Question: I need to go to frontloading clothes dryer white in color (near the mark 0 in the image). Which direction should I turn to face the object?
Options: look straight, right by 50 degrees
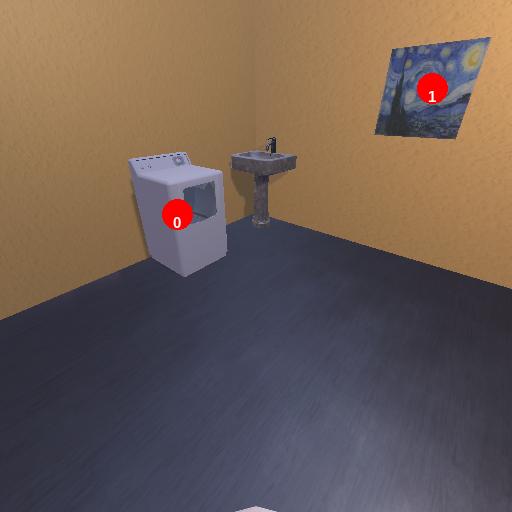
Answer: look straight